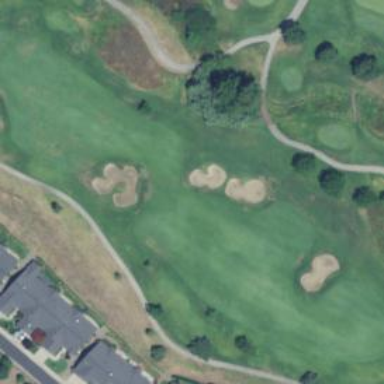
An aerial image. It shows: Scenic golf fairway.